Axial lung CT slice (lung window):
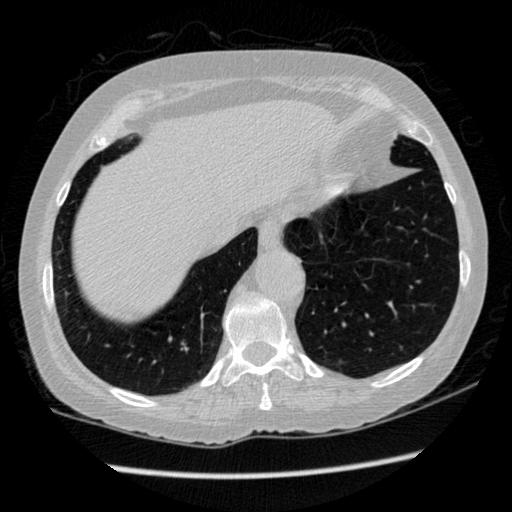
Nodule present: no